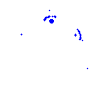
Particle: electron